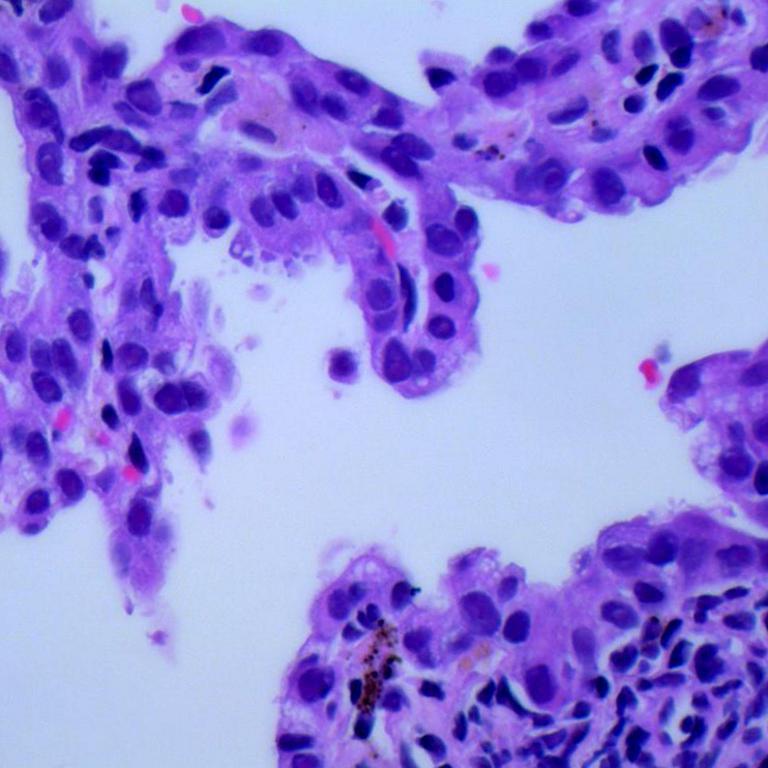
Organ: lung
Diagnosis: adenocarcinomas